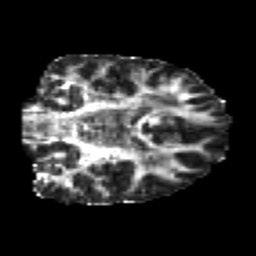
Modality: FA
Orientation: coronal
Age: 24
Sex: male
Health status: healthy
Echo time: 0.074 s